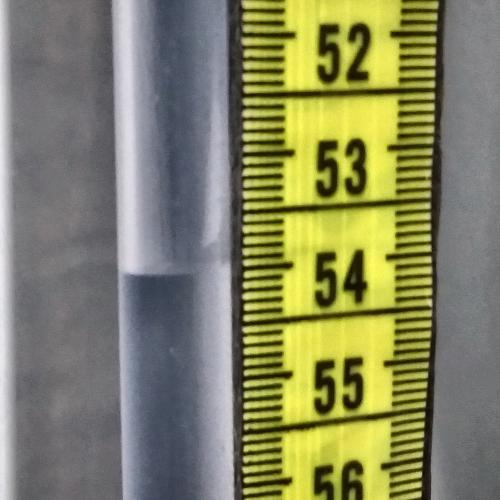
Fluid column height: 54.0 cm